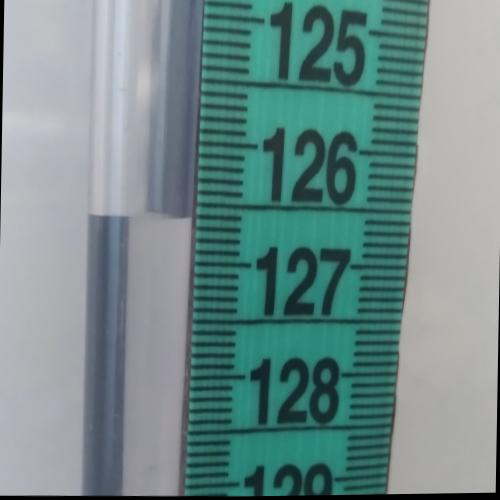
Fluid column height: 126.6 cm